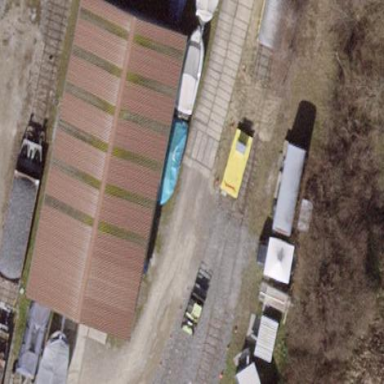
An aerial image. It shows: Transportation building.